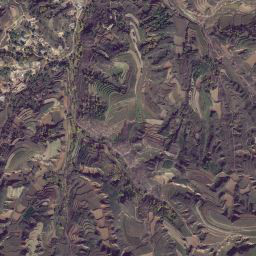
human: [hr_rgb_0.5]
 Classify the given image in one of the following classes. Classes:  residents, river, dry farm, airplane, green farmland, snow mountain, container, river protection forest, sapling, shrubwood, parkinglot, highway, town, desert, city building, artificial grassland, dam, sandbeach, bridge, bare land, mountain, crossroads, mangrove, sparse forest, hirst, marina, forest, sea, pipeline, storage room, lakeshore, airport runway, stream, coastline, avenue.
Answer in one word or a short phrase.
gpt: mountain